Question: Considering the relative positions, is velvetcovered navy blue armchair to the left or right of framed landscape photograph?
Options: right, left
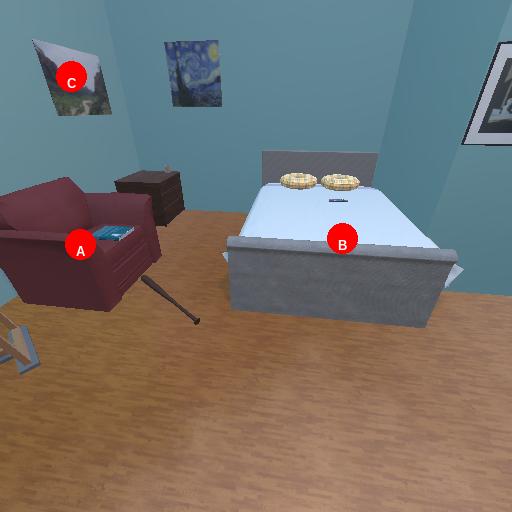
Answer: right